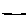
Label: line